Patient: sex F, age 61
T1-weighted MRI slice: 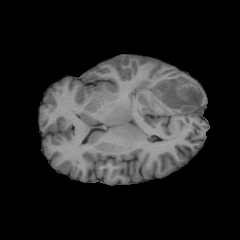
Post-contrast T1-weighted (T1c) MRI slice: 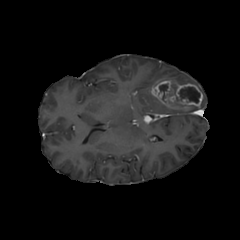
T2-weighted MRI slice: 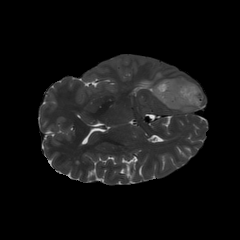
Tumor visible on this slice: yes
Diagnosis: Glioblastoma, IDH-wildtype
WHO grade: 4